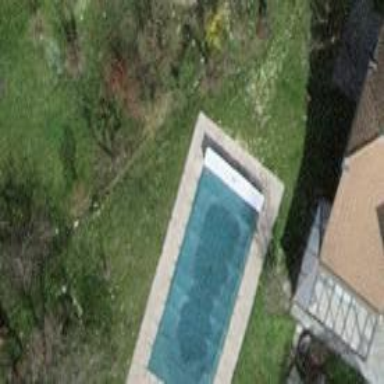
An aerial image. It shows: Swimming pool located in leisure land.